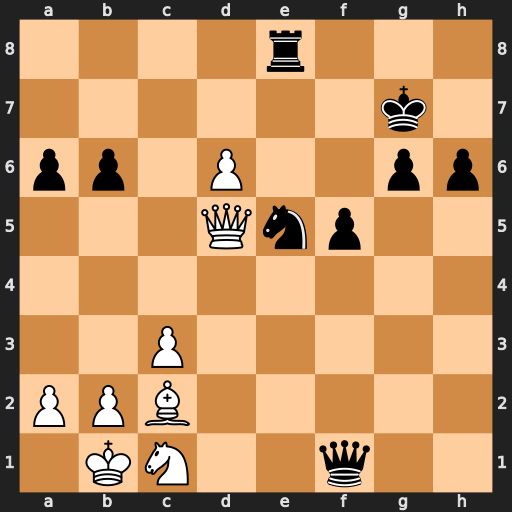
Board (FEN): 4r3/6k1/pp1P2pp/3Qnp2/8/2P5/PPB5/1KN2q2
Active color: w
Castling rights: -
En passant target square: -
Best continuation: d7 Nxd7 Qxd7+ Kf6 Qxe8